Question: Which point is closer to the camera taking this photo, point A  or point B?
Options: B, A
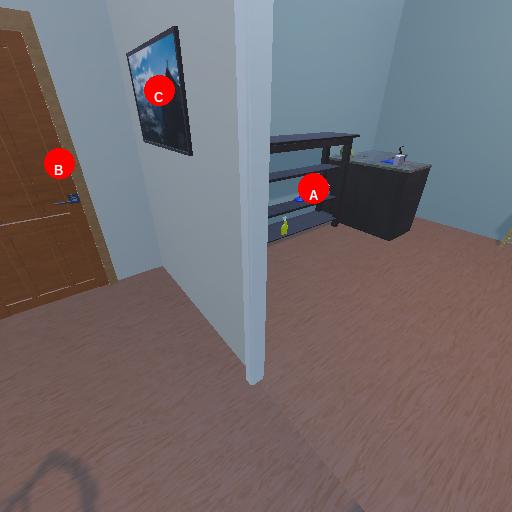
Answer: B